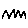
Label: zigzag